Question: Intellij IDEA is suddenly showing debugging info after each line of code, how do I disable this?

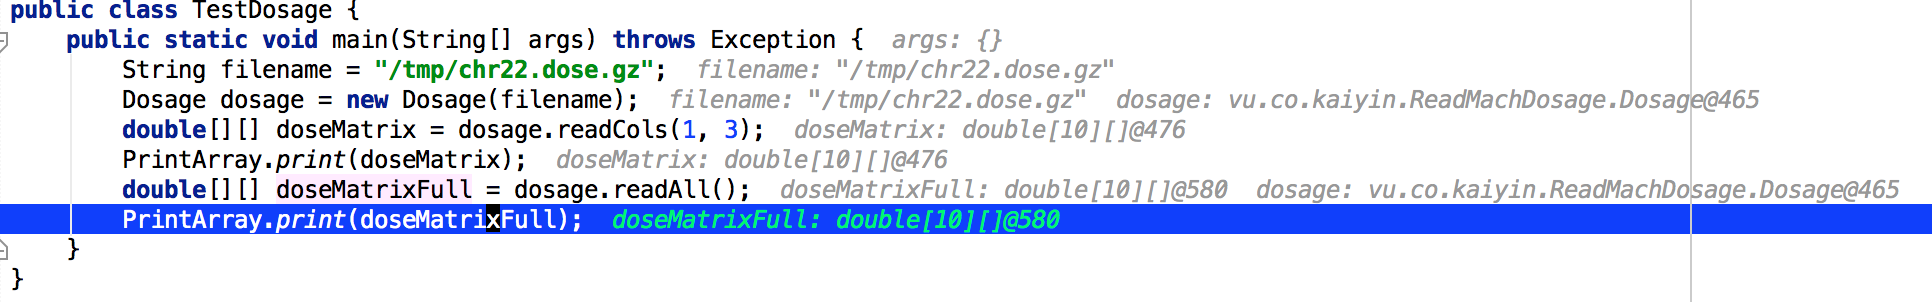
Answer: You can disable it by unchecking in the Settings menu in Debug view. Here is a screenshot in case you can't locate it:

Note that you might need to restart your debugging session in order for the change to take effect.